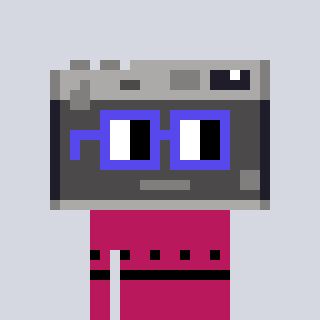
a pixel art character with square blue glasses, a camera-shaped head and a darkpink-colored body on a cool background